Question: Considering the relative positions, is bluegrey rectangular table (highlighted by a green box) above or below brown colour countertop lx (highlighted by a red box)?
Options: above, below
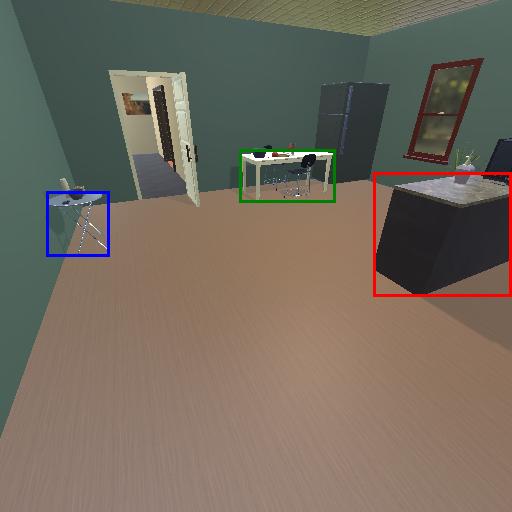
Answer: above